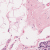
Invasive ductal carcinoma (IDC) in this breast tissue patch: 0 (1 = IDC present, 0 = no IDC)